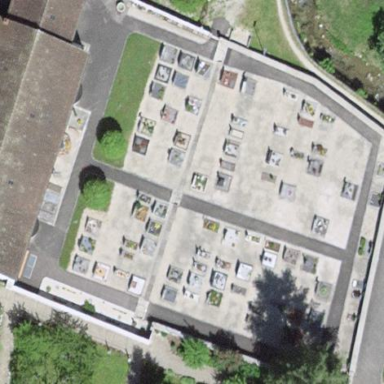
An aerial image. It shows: Cemetery.